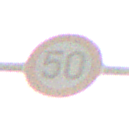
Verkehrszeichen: Geschwindigkeit50
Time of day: SunriseSunset
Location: Outdoor (Suburban)
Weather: PartlyCloudy
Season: NotSpecified
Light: Natural